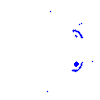
Particle: pion